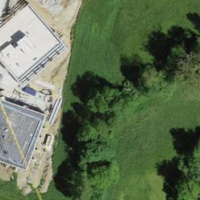
EUNIS habitat code: 25
Species observed at this site:
Populus tremula